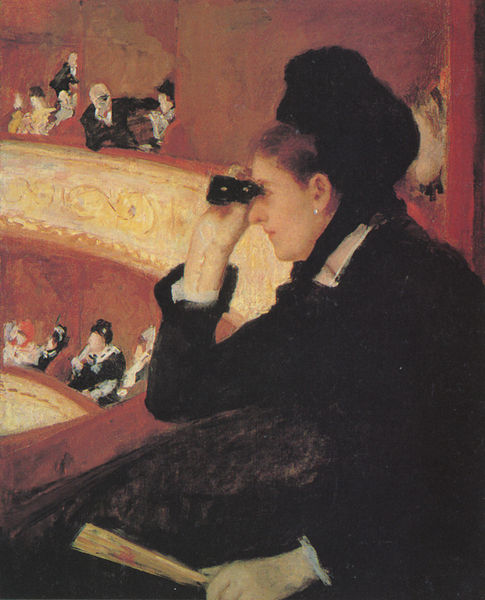
Titel: Frau in Schwarz in der Oper
Künstler: Mary Cassatt
Standort: Boston (Massachusetts)
Institution: Museum of Fine Arts
Schlagwörter: blau, dunkel, gemälde, hand, mann, frauen, gelb, impressionismus, menschen, mädchen, ocker, braun, damen, degas, frankreich, frau, frisur, glas, grau, haar, handschuh, handschuhe, hell, hut, hüte, jahrhundertwende, kleid, mund, männer, nase, ohr, ohrring, orange, paris, profil, renoir, schwarz, weiss, ausblick, blick, dame, rot, beige, expressionismus, fächer, haube, ornament, rock, schleife, gläser, jacke, mütze, band, barock, gesicht, halten, kleidung, samt, sehen, spitze, bildnis, hals, hände, innenraum, instrument, portrait, porträt, öl, ferne, brüstung, auge, gold, haare, ohrringe, personen, aufführung, oper, publikum, theater, perle, rosa, scheitel, balkon, relief, beobachten, zuschauer, farbe, violett, besucher, empore, loge, operette, opernhaus, rang, beobachter, gäste, monet, verzierung, manet, plüsch, stuck, geländer, ellenbogen, balkone, fecher, logen, ränge, schauspiel, zuschauerin, balustrade, deko, fragment, rau, armband, nähe, fernglas, opernbesuch, opernglas, wien, neugier, kopfschmuck, schauspielhaus, ader, auflehnen, eleganz, schwerz, klassizistisch, perlenohrring, opera, budapest, farbkontrast, interesse, handgelenk, theaterbesucher, madrid, optik, ohrstecker, dame in schwarz, opernloge, samtmütze, theaterbesuch, jut, 1900, 20er jahre, opernstecher, sehen und gesehen werden, operngläser